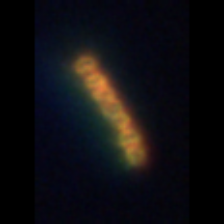
Taxon: Skeletonema
Group: Diatoms